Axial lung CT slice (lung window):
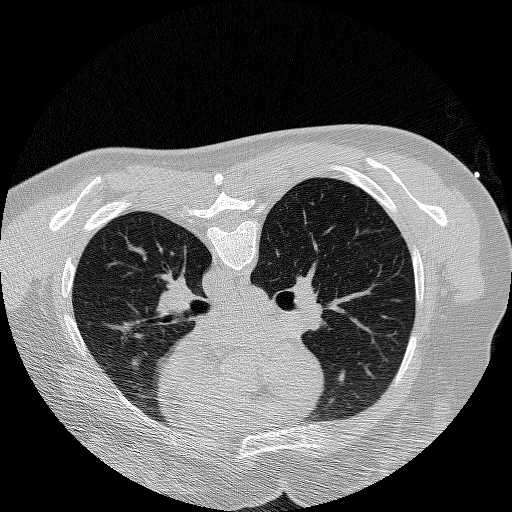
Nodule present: no